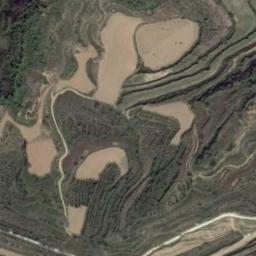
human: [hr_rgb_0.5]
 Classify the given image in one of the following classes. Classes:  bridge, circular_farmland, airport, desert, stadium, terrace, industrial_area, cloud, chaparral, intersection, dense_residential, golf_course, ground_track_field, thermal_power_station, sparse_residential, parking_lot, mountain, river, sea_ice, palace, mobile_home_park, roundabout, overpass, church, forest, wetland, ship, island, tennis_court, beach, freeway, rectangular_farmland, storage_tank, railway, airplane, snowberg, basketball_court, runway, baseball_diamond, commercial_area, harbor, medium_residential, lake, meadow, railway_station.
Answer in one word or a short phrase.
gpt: terrace